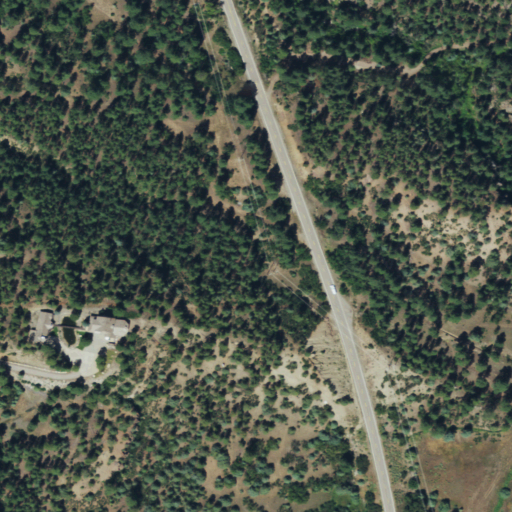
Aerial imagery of valley in Colorado named Bell Canyon containing evergreen forest, open development, shrub, deciduous forest, pasture, low intensity development, and mixed forest